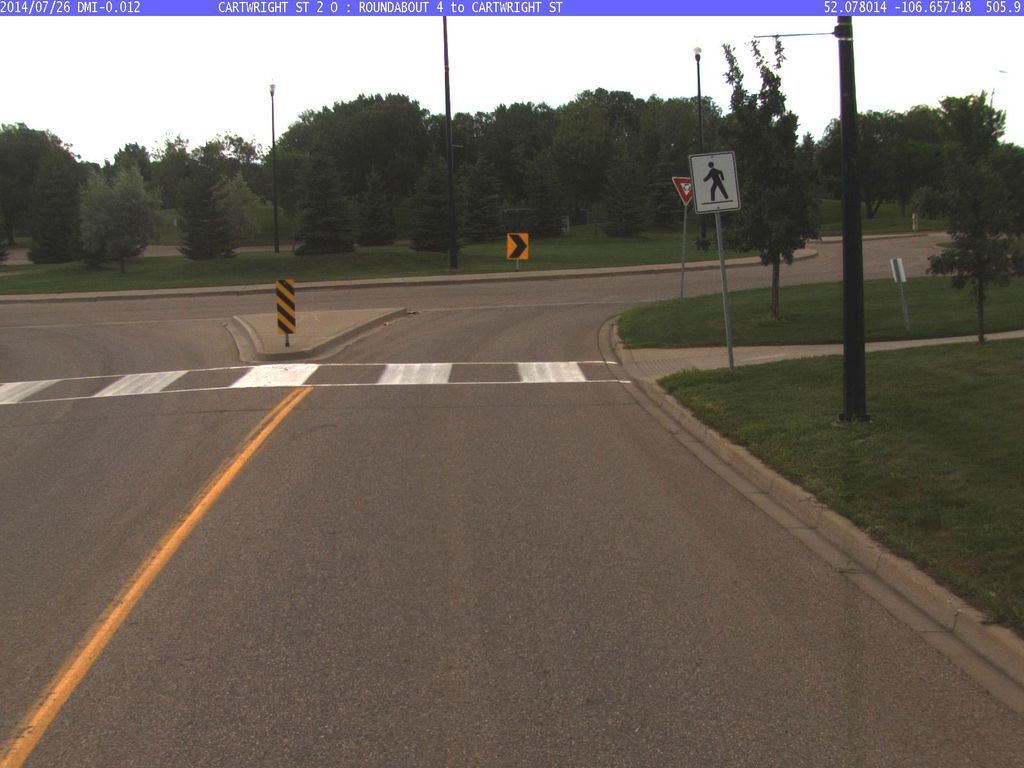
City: saskatoon